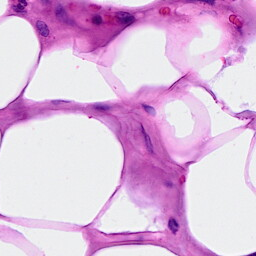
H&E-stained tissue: Breast